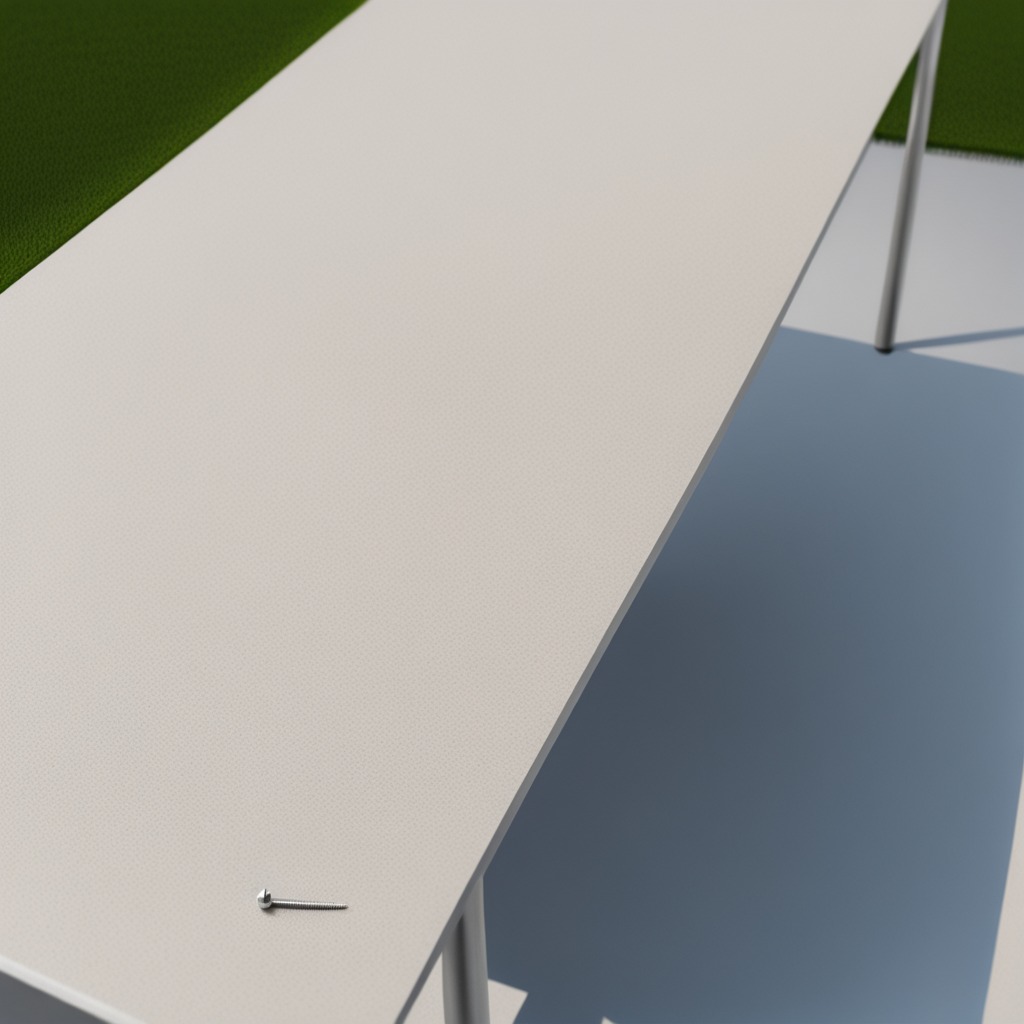
A metal screw is lying on the table in a temporary outdoor tool station.